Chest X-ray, PA view. Patient: 29 years old, sex F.
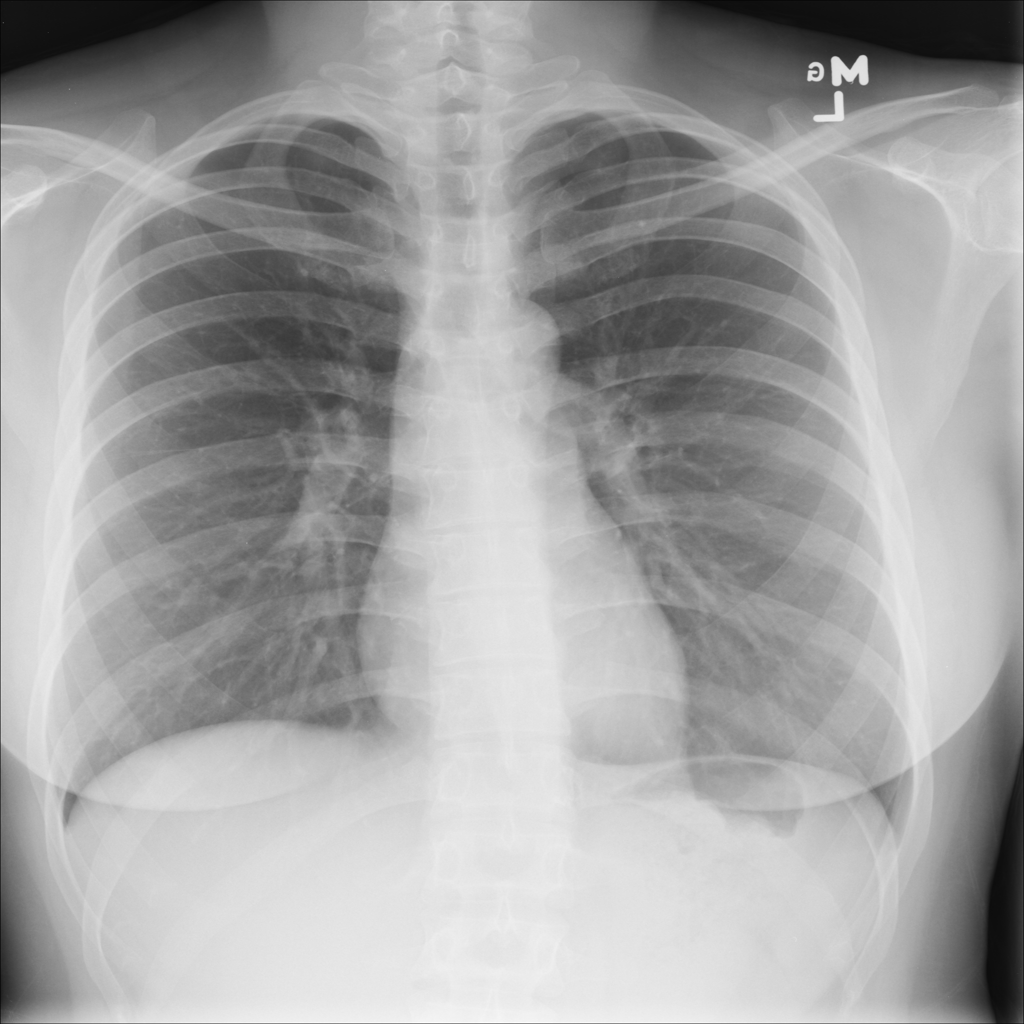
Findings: No Finding